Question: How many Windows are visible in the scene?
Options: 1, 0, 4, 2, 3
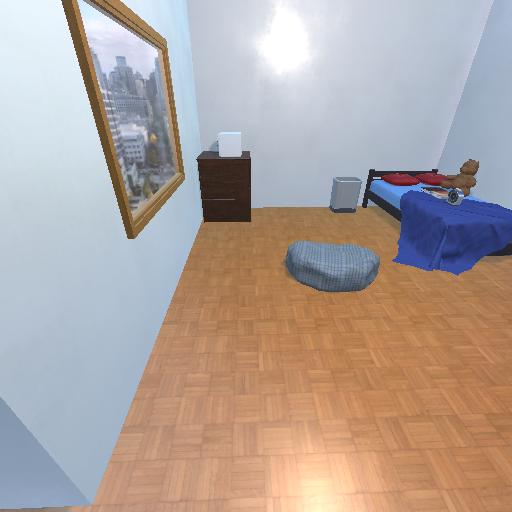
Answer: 1